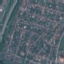
Label: Residential